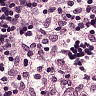
Metastatic tissue present: no